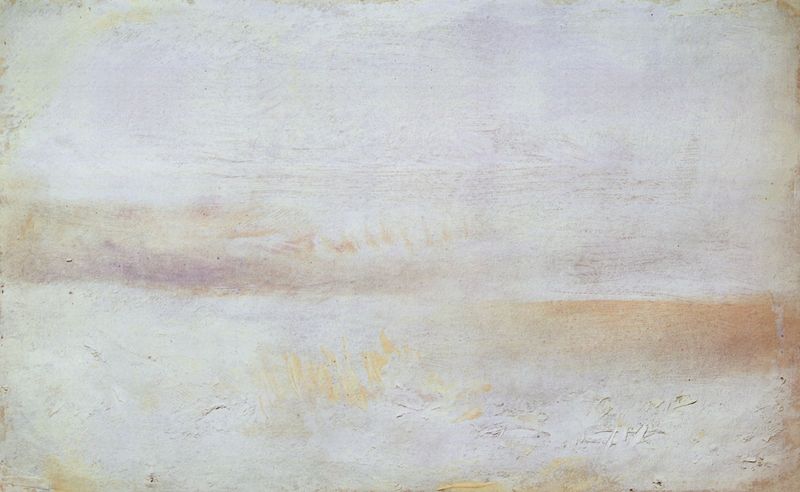
Titel: Ruhiges Meer mit grauen Wolken in der Ferne
Künstler: William Turner
Standort: London
Institution: British Museum
Schlagwörter: blau, gemälde, himmel, meer, wasser, weiß, wolken, aquarell, gelb, grob, impressionismus, landschaft, ocker, sand, see, ufer, braun, grau, hell, licht, orange, pastell, schwarz, eis, gras, rot, schnee, wiese, beige, malerei, wand, blass, signatur, öl, erde, feld, gräser, horizont, natur, schilf, weite, pastos, sonne, rosa, küste, schrift, strand, wellen, spuren, abstrakt, düne, fläche, flächen, hellbraun, leer, modern, dunst, farbe, lila, nebel, violett, winter, farblos, nebelig, romantik, sandbank, ölgemälde, dampf, querformat, sturm, turner, blue, oil, red, white, duktus, empty, gray, green, grey, painting, wall, yellow, streifen, picture, pink, brown, stimmung, tiefe, ölfarbe, ölfarben, striche, impression, unscharf, regen, diesig, neblig, himmeö, oberfläche, farbflächen, wolkig, blanc, konturen, leinwand, reduziert, reduktion, spritzen, diffus, verschwommen, moor, cloud, clouds, karg, sky, boat, field, hill, lake, landscape, water, waves, horizon, horizontal, waagerecht, snow, spritzer, grass, light, reeds, river, view, paper, texture, brush strokes, impressionism, purple, bois, paysage, peinture, schieben, ice, beach, cloudy, wind, abstract, violet, inseln, dirt, kratzer, campagne, asser, uni, himmer, art, colors, signature, detail, gegenstandslos, abstrait, huile, einförmig, lines, fire, auftrag, beautiful, pale, neige, dunstig, rough, canvas, minimal, paint, simple, ineinander, stripe, desert, papier, william turner, bank, fasern, fog, land, blurred, blurry, moorlandschaft, moderne, nichts, arte povera, blank, verschieben, foggy, plain, wollken, seltsam, nothing, einfallslos, faded, dirty, surreal, rectangular, silence, ugly, whit, sense, air, brushwork, lilac, soft, clear, muted, spirit, striefen, faint, details, blur, cover, feeling, abtract, minimalism, as, weird, element, vast, airplane, doff, sreiche, acryl, peng, washed, width, p, painted wall, fo, emptyness, bluisch, rectange, navajo, streaked, nothingness, ｓㄑabstrkt, no nmae, no name, graty, paste, scrapes, pasty, whitish